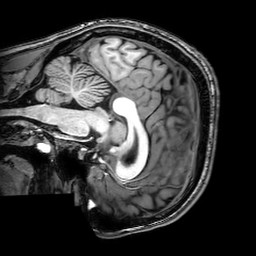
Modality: T1w
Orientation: sagittal
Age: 23
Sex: male
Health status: healthy
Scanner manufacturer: philips
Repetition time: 0.008238 s
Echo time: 0.00378 s